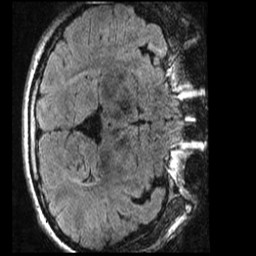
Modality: T1w
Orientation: axial
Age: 22
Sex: male